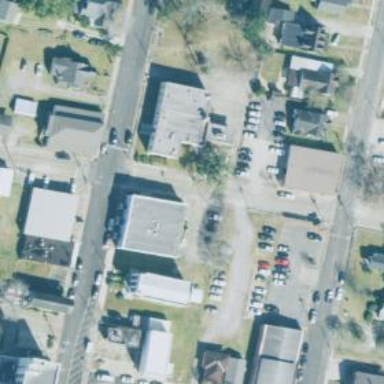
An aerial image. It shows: Post office.